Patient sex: F
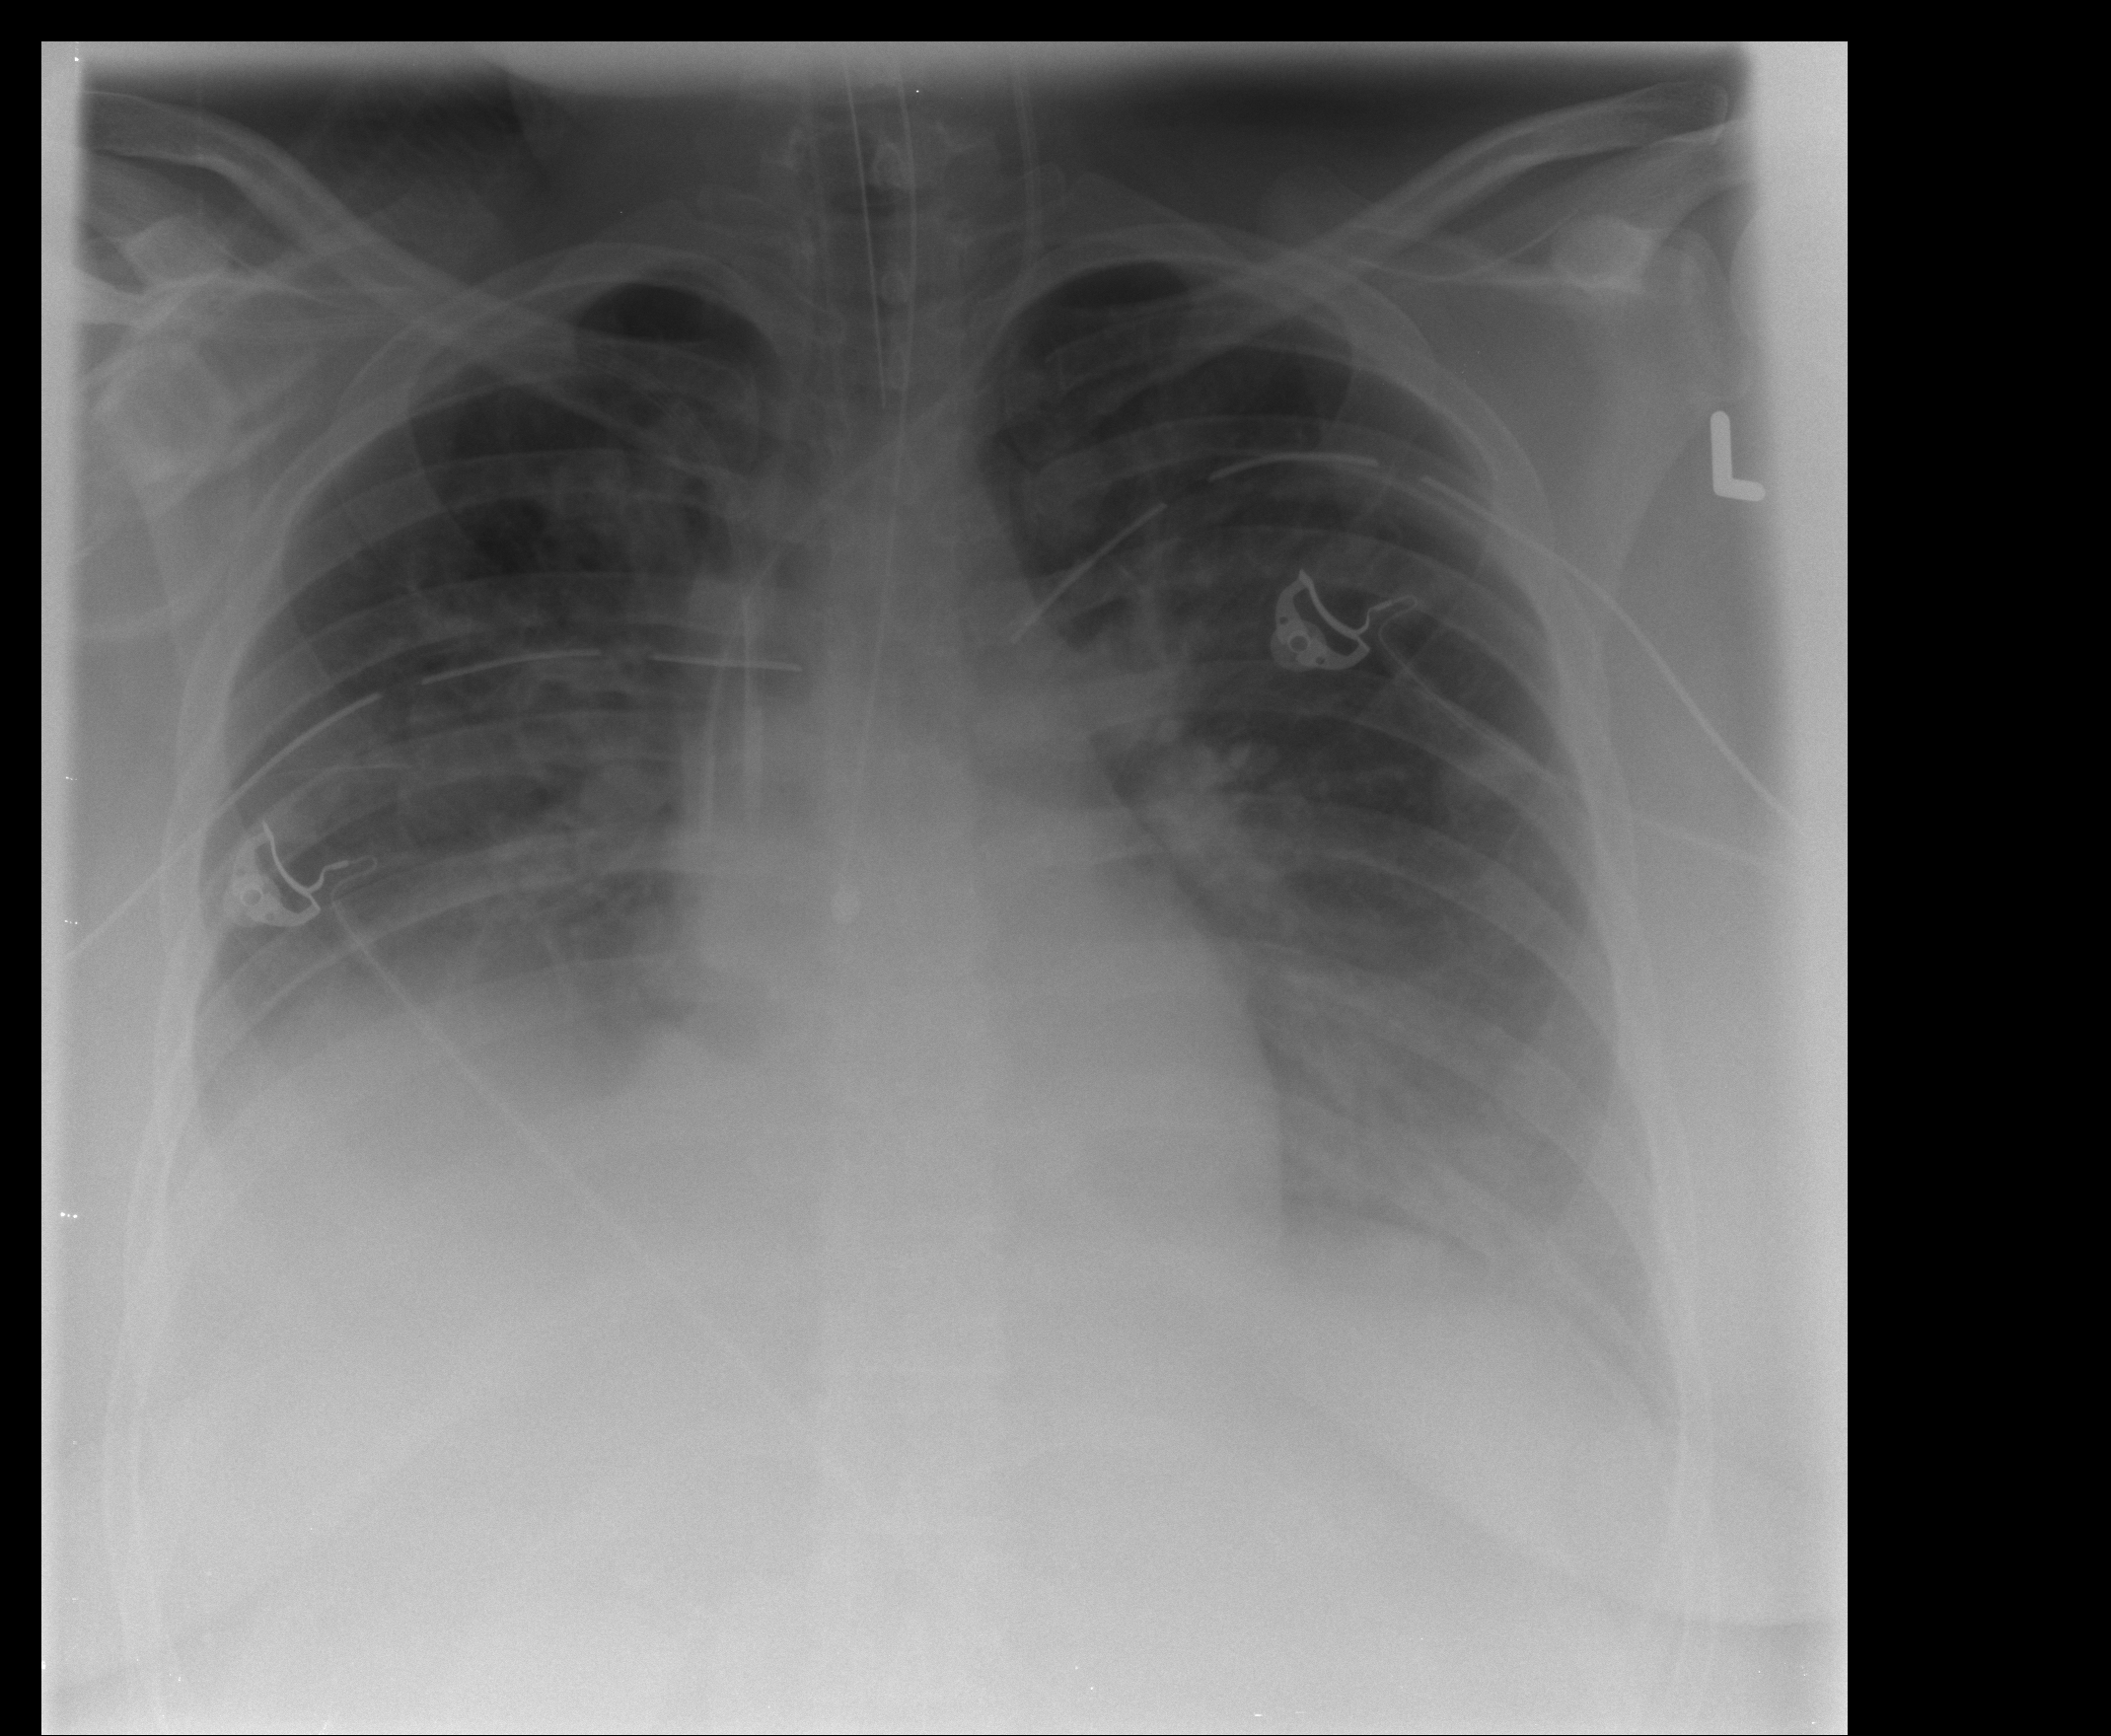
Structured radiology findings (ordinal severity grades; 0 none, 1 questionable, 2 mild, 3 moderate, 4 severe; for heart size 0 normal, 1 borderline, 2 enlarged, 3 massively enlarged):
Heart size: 0
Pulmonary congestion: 2
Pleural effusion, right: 2
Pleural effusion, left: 1
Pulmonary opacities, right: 1
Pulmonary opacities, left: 0
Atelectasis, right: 2
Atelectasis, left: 2